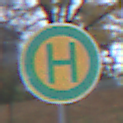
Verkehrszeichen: Haltestelle
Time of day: MorningAfternoon
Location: Outdoor (Urban)
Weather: Overcast
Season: NotSpecified
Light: Natural